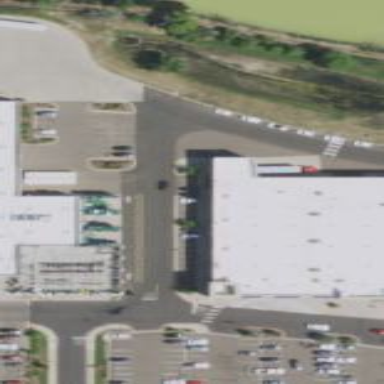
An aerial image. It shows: Building.